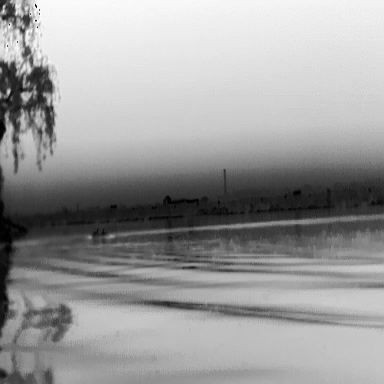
There is a canoe in the infrared image.